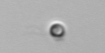
Label: nanoplankton_mix